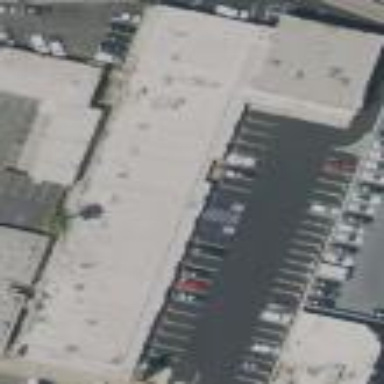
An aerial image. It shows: Retail building.